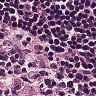
Metastatic tissue present: no